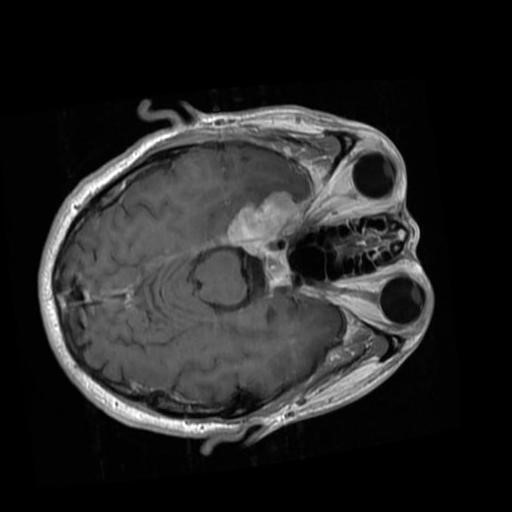
Label: brain_menin